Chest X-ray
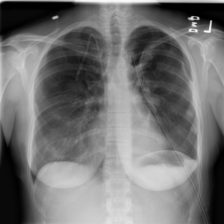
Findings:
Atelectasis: negative
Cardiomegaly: negative
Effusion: negative
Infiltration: negative
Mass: negative
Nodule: negative
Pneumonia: negative
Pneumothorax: positive
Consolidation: negative
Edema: negative
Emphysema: negative
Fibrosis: negative
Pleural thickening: negative
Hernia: negative